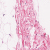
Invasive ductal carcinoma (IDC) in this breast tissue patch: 0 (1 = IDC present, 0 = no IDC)